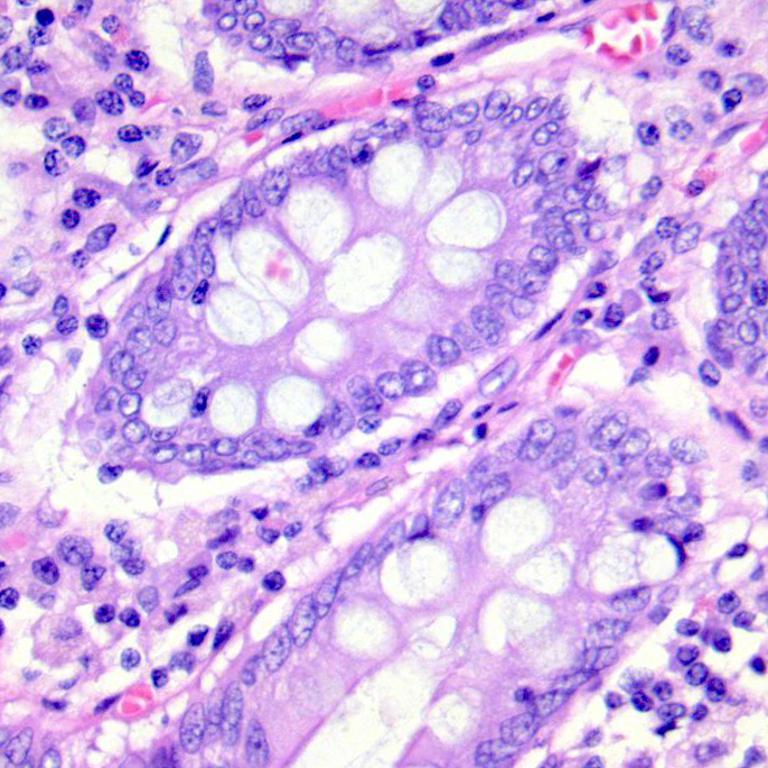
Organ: colon
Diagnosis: benign